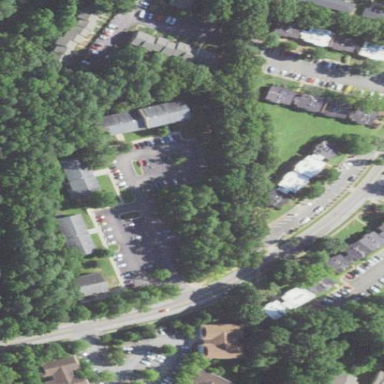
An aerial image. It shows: Parking area with asphalt surface.